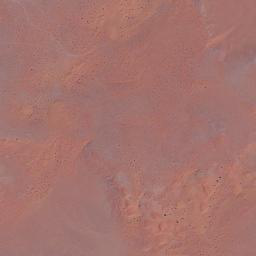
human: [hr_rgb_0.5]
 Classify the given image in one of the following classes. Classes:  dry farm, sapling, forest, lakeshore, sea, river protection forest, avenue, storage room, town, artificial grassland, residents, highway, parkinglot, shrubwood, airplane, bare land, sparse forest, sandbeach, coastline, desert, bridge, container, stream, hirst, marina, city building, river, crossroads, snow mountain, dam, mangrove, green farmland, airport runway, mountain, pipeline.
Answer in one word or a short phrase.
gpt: desert